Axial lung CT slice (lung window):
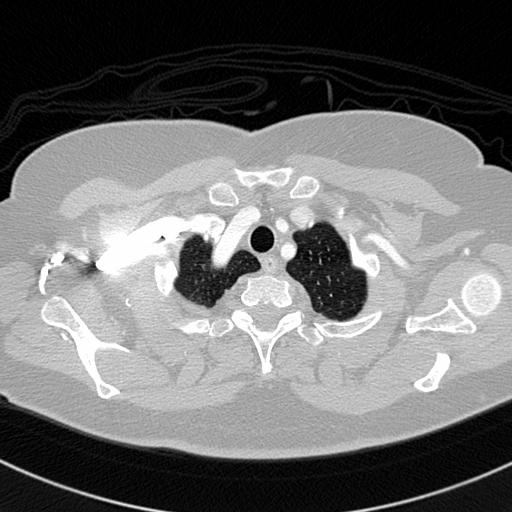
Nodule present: no